Interaction volume radius: 5 \u00c5
Interaction volume height: 10 \u00c5
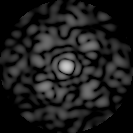
Disorder parameter: 0.639